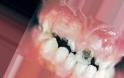
Condition: Caries